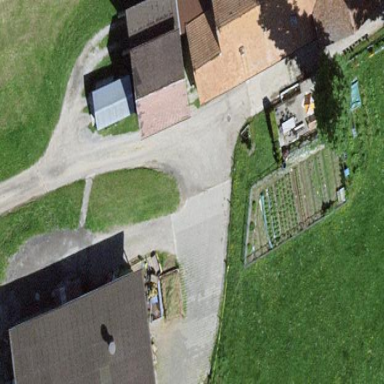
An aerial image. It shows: Farmyard area.